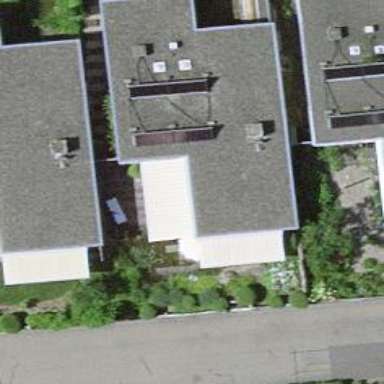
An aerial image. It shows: Garage building.